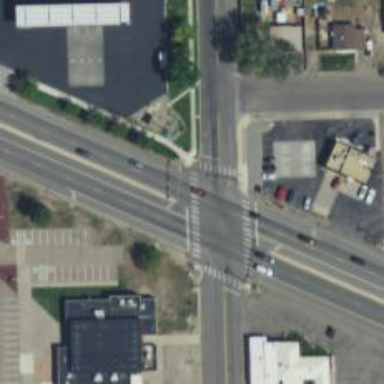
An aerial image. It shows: Controlled crossing on the road.